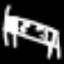
Label: bed